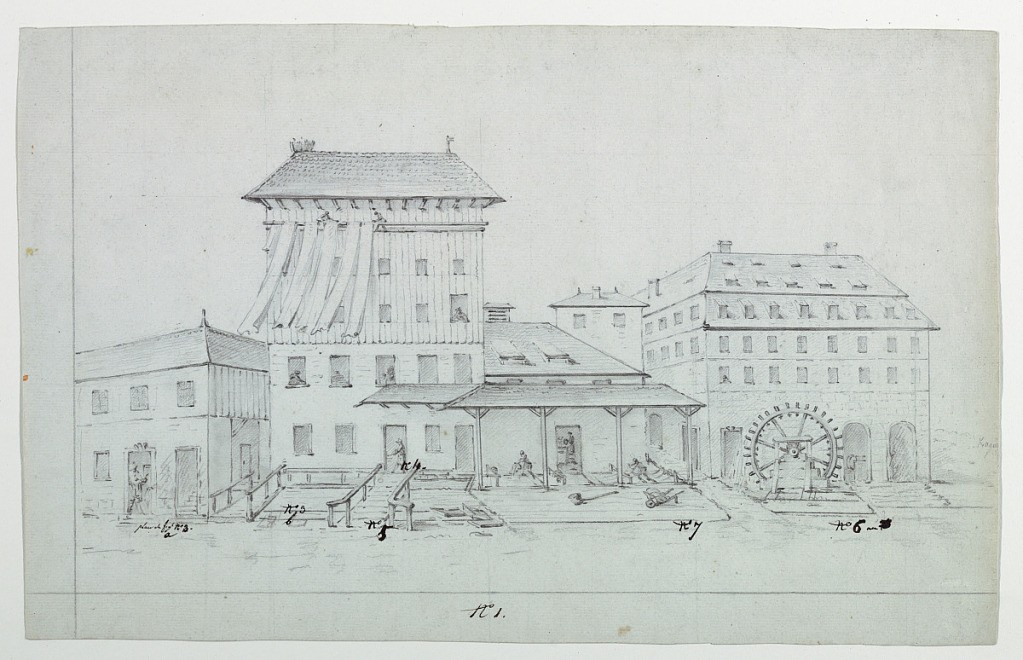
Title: Sketch of a Textile Printing Factory
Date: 1800–1810
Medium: Graphite on paper
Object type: Drawing
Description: Frontal elevation of a large textile printing factory, showing lengths of cloth hanging from a bower. At the right is a water wheel. Figures in various occupations. Numbering, in ink, on various sections of the factory.